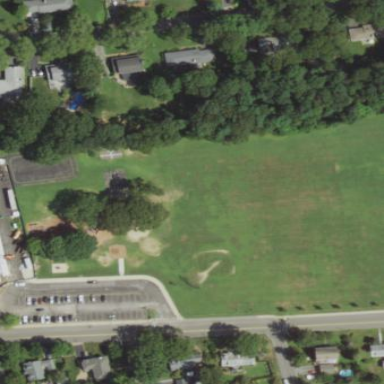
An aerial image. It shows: Playground area for leisure land.